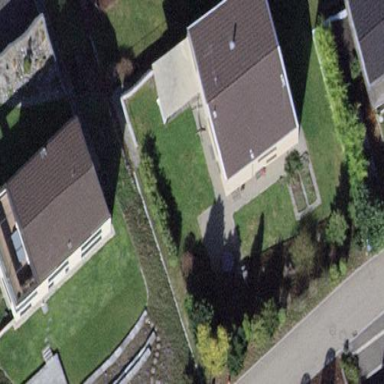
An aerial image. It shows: Residential building.